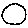
Label: circle